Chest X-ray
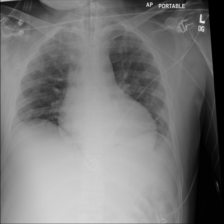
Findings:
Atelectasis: negative
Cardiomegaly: negative
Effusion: negative
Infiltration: negative
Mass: negative
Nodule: negative
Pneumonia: negative
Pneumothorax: negative
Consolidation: negative
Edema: positive
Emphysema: negative
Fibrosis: negative
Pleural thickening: negative
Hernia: negative